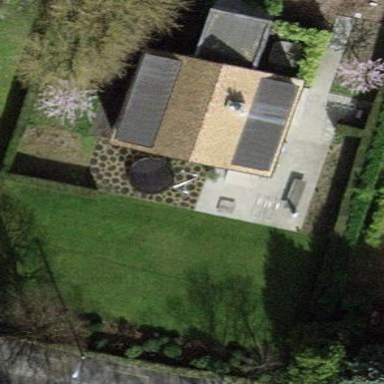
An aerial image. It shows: Garden surrounded by fence.